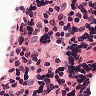
Metastatic tissue present: no